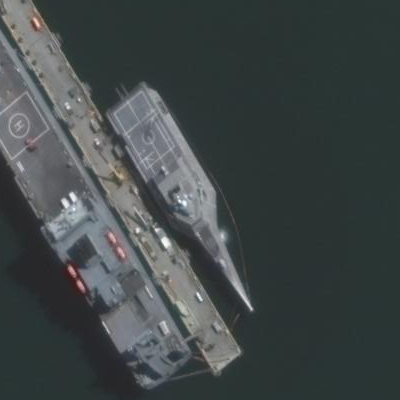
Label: Independence-class_combat_ship